Question: So I have a view in interface builder and I want its height to be based on the larger (height-wise) of the two subviews inside of it. However, that will only be determined when the view is loaded and the content is filled in via viewDidLoad.

So right now I have the view's bottom layout based on the grey text ("S"). In most cases in the app, the grey text will be long enough to wrap multiple lines and then the view height is fine. However, in this case, the image has a bigger height than the text. Is there any way in interface builder to set the autolayout constraint to be relative to the bigger of the two (actually, to be more accurate, relative to the element with the largest maxY frame position)?
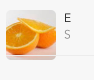
Answer: Rintaro's answer was very detailed and helpful, but it wasn't working for me exactly how I wanted. It would work as far as keeping the view a certain minimum height, but it was also cutting off the label at a static height. What I ended up doing was just use the two >= bottom space to container constraints and ommitting the two = ones. This worked great.